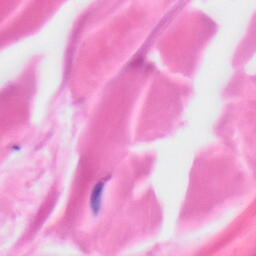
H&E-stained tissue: Skin